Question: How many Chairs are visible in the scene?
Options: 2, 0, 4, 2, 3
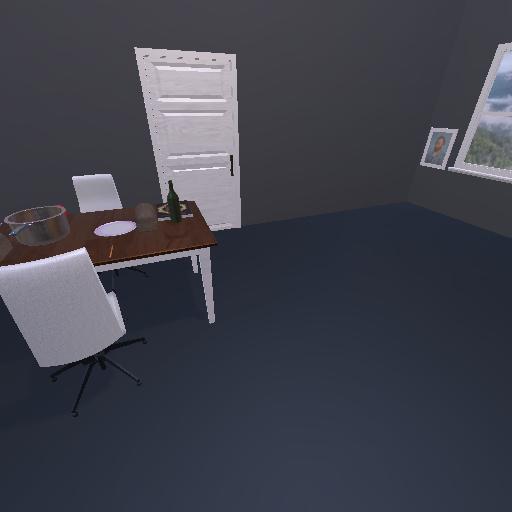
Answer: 2